Interaction volume radius: 5 \u00c5
Interaction volume height: 15 \u00c5
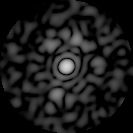
Disorder parameter: 0.8163